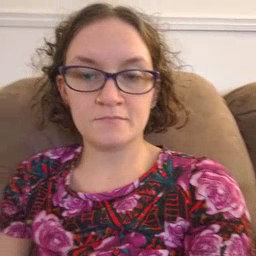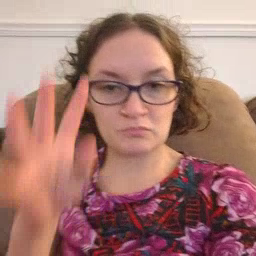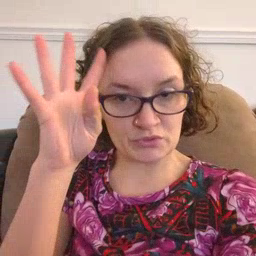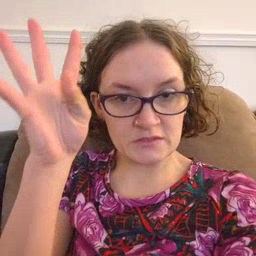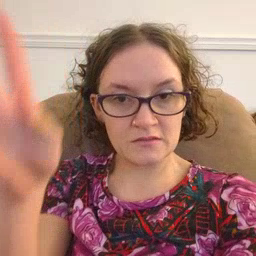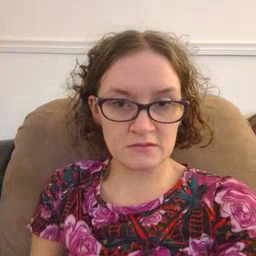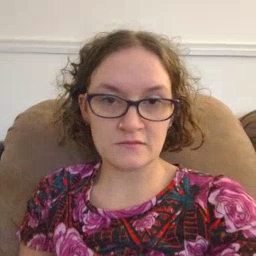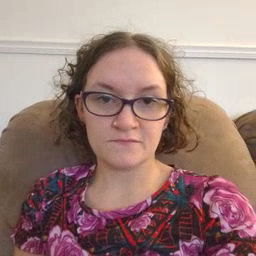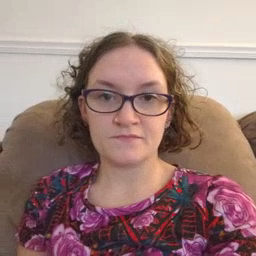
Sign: pretend